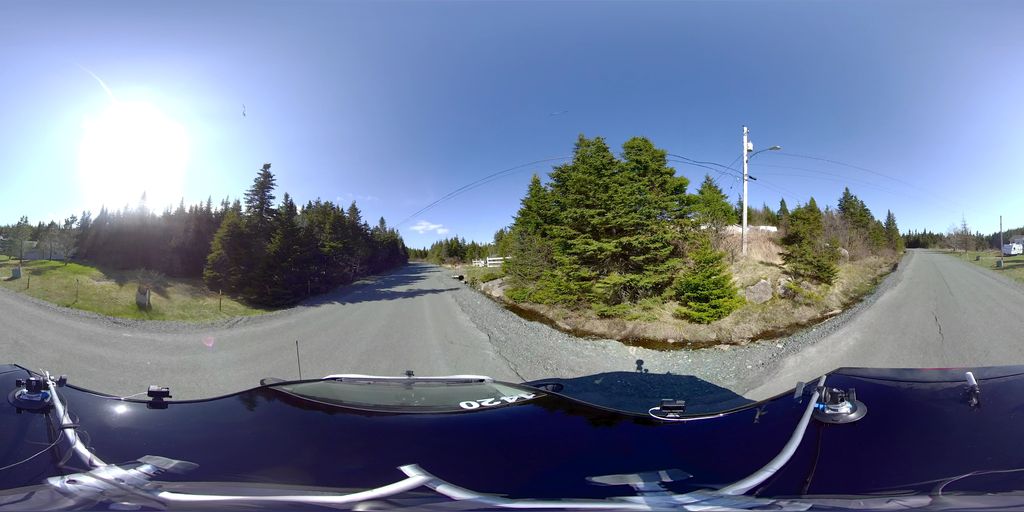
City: st_johns